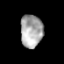
Tissue: prostate
Cell type: T cells
Senescence score: 0.3081
Nuclear area (px): 711
Mean DAPI intensity: 169.159